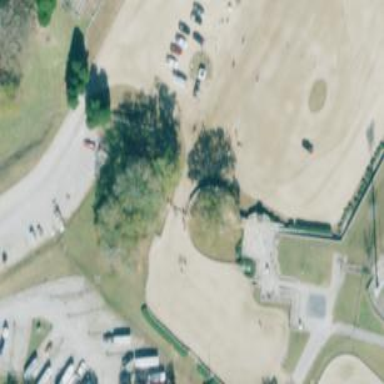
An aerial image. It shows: Equestrian pitch used for leisure and sports activities.